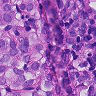
Metastatic tissue present: yes